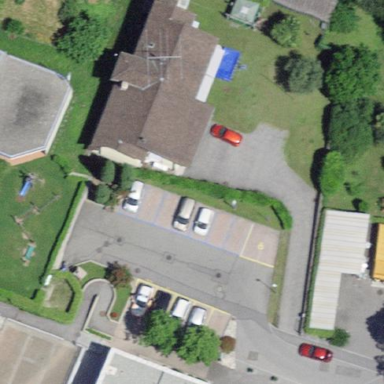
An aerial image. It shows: Parking area with surface.